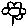
Label: flower